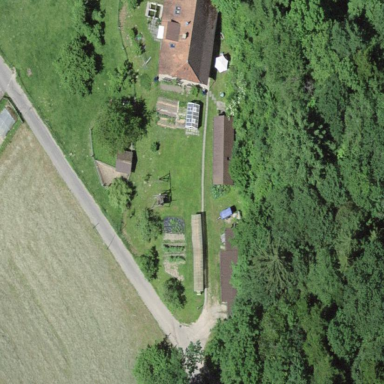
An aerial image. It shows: Farmyard area.